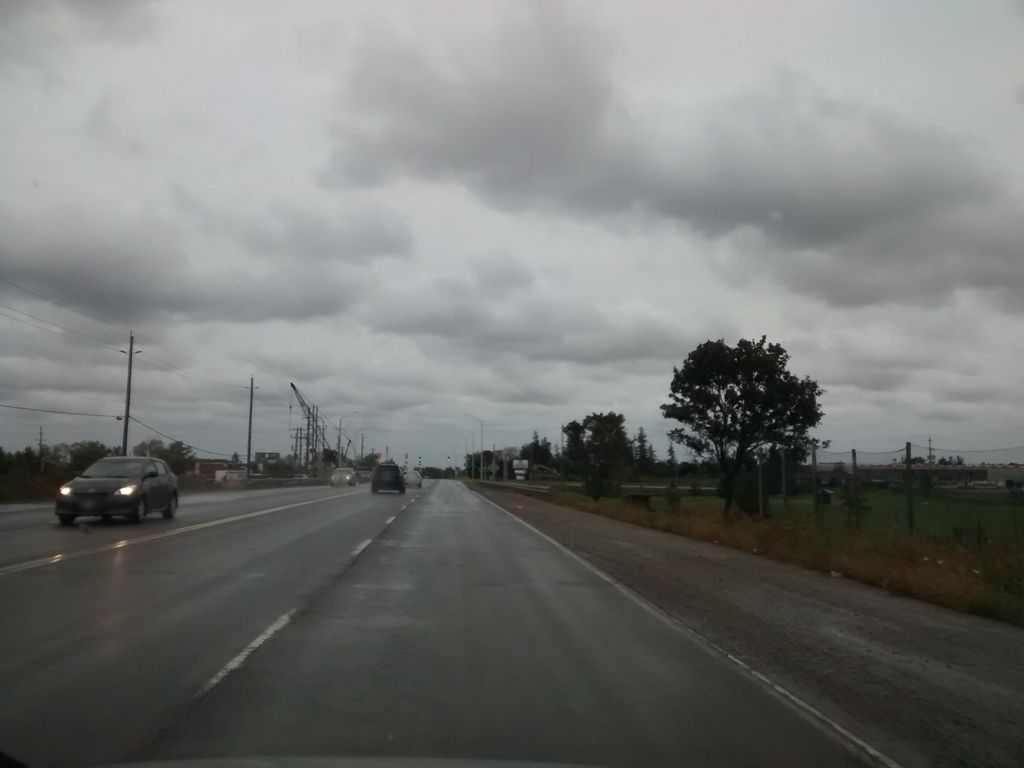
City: hamilton